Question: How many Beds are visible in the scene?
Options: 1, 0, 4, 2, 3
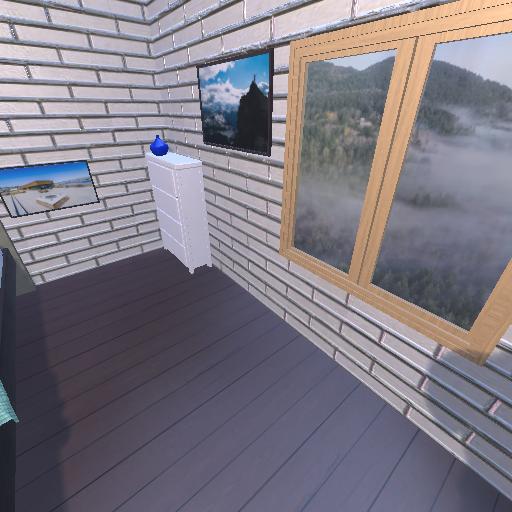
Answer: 1